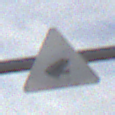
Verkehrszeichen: AmphibienwanderungLinks
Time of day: MorningAfternoon
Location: Outdoor (Suburban)
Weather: PartlyCloudy
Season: NotSpecified
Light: Natural